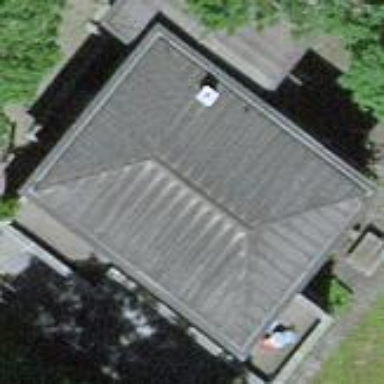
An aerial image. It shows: Part of building.